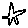
Label: star